Interaction volume radius: 5 \u00c5
Interaction volume height: 15 \u00c5
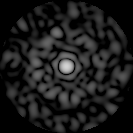
Disorder parameter: 0.8611